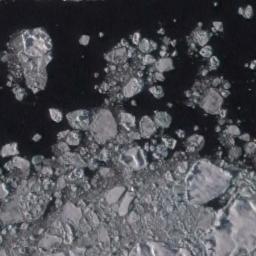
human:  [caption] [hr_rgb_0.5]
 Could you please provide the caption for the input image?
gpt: Sea ice is surrounded by water .

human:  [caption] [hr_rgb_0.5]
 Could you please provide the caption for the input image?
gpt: Countless ice cubes of all sizes are closely connected into a large piece floating on the deep blue sea .

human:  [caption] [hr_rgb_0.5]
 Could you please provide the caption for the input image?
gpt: There is a big ice and many small ice on the deep blue sea .

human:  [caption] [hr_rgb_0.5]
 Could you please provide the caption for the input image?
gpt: A lot of sea ice of different sizes gathers together but a piece of sea ice still floats in the deep blue sea .

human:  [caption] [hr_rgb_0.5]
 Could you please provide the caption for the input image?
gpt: There are sea ice linked into sheets .